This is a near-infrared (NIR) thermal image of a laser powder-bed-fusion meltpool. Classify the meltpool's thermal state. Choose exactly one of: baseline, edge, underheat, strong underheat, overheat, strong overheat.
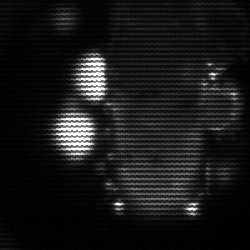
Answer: strong underheat